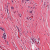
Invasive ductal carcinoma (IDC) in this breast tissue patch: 1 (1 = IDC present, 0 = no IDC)